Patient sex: M
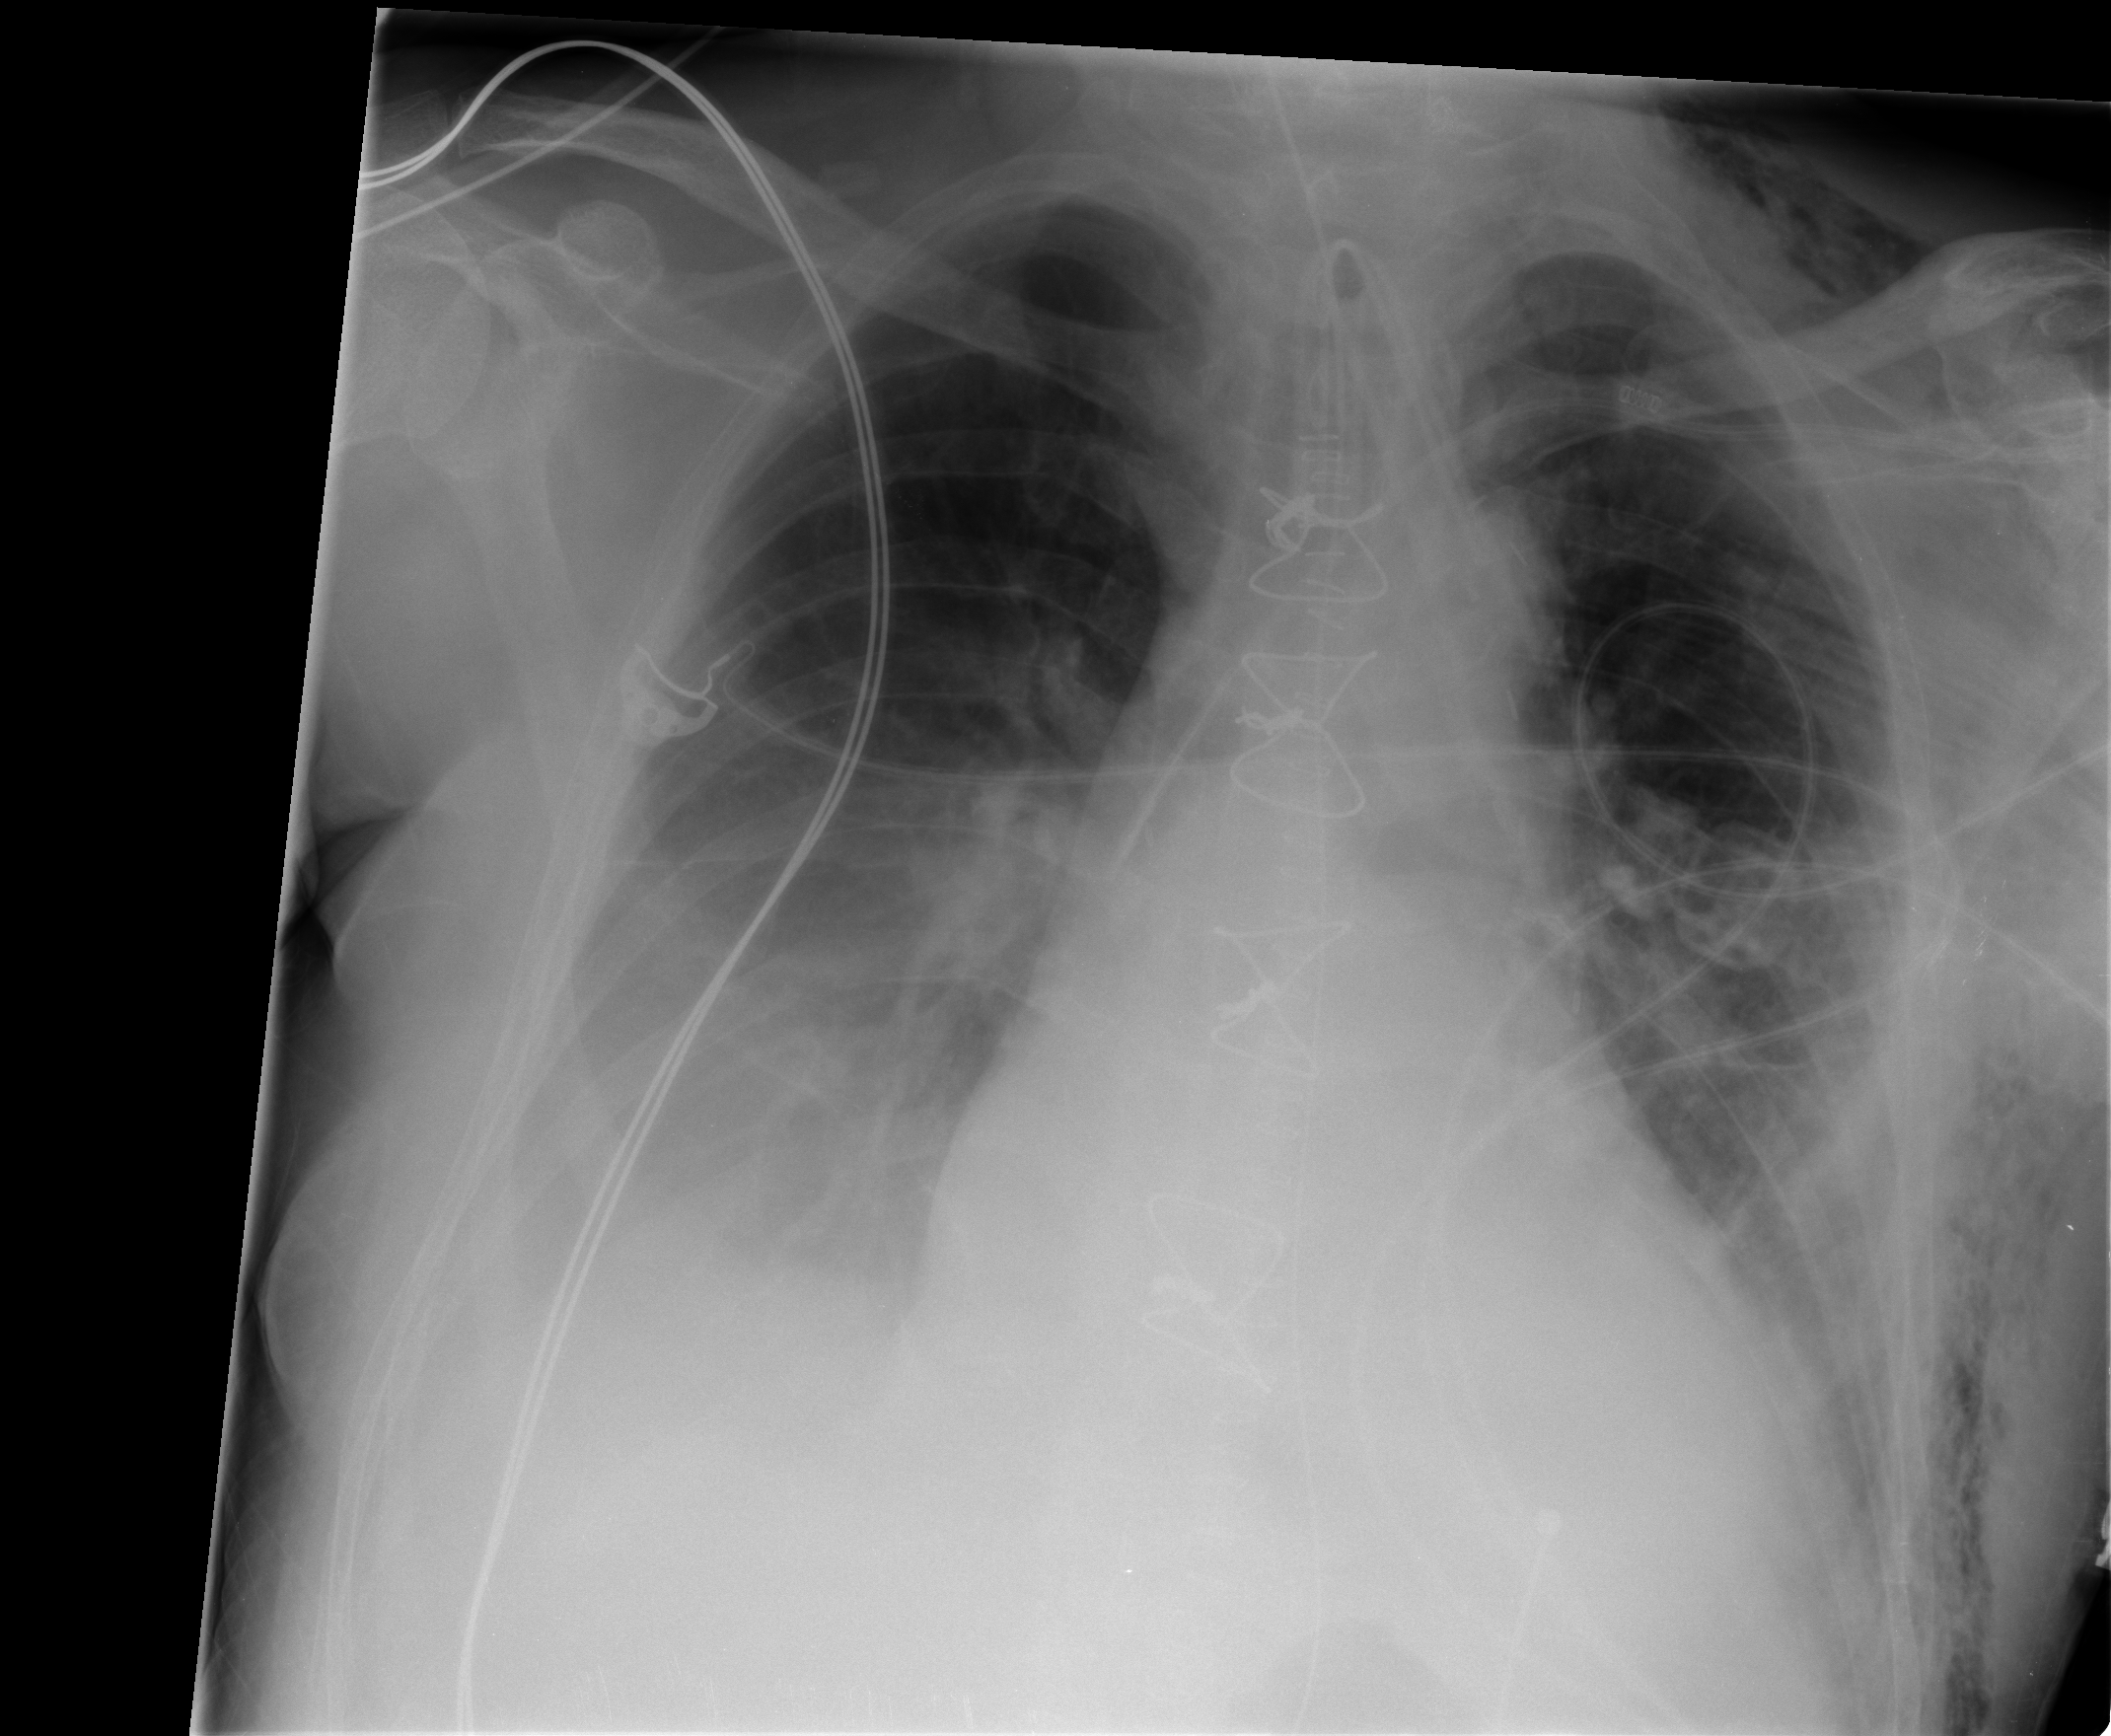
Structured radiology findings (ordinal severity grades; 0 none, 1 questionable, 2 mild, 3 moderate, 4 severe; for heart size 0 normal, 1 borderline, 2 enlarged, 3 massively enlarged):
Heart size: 2
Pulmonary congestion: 0
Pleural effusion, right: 2
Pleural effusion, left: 2
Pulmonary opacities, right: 0
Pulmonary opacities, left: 0
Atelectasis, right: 3
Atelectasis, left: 2